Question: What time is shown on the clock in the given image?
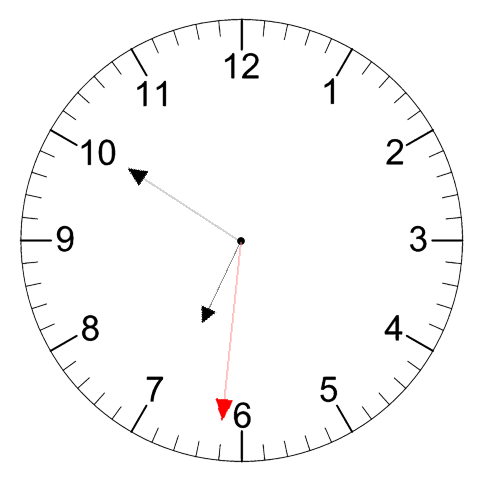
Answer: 06:50:31